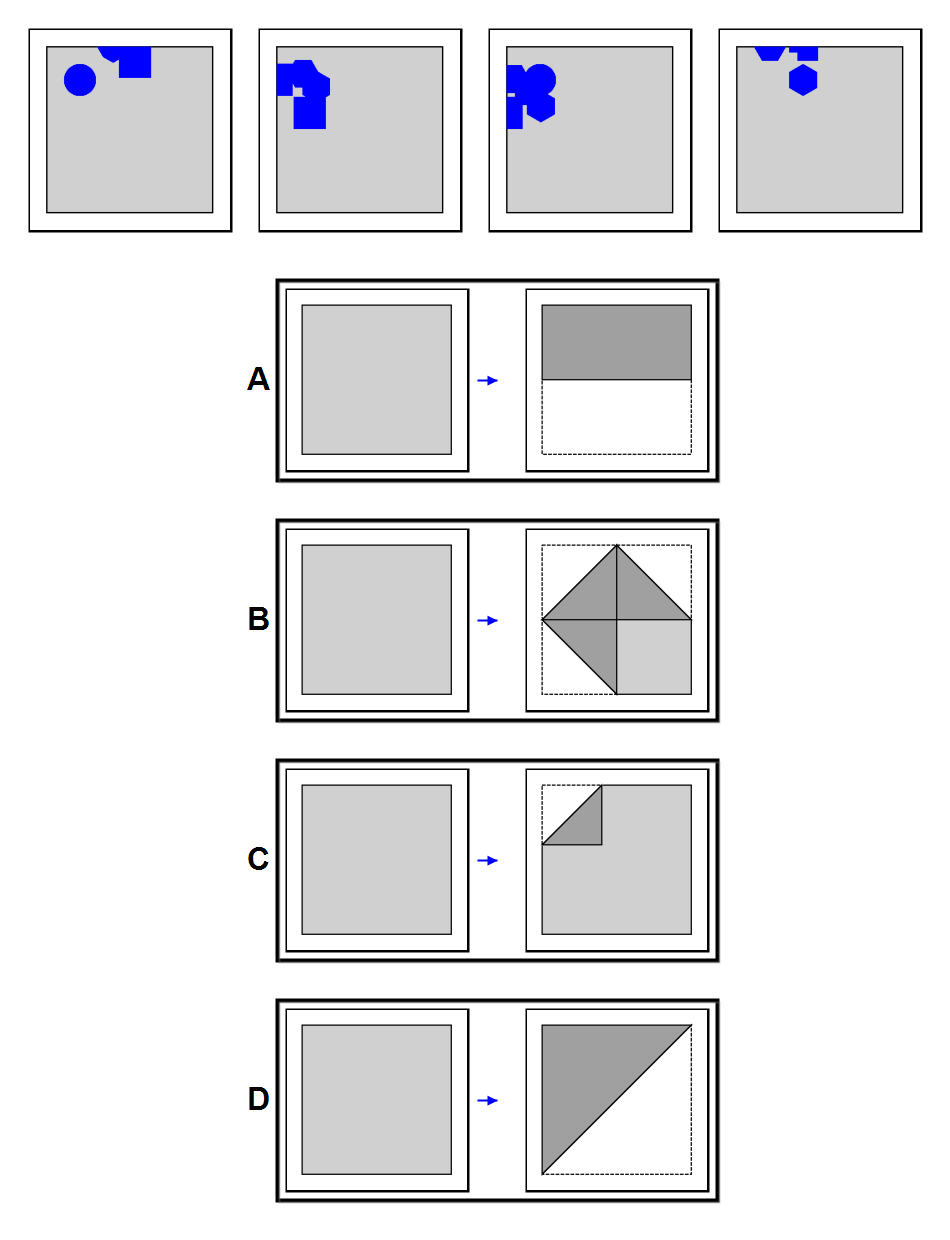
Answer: C